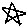
Label: star